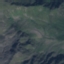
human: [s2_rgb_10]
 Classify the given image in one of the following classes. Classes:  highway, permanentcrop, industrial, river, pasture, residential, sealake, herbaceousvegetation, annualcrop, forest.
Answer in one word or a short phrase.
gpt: HerbaceousVegetation